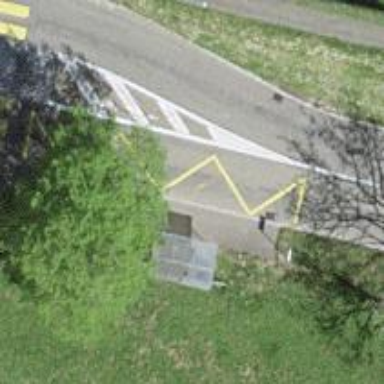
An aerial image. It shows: Bus stop with platform for public transport.